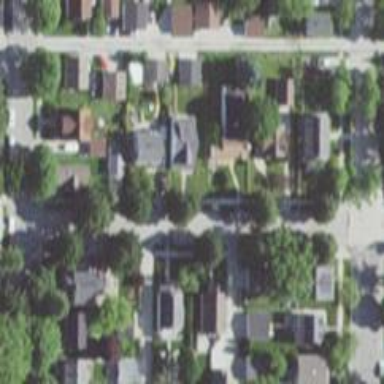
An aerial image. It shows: Alley classified as service road.